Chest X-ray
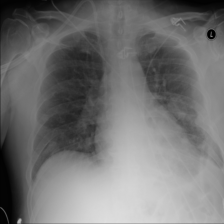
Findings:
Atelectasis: negative
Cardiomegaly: negative
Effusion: negative
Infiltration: negative
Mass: positive
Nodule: positive
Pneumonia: negative
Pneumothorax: negative
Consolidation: negative
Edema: negative
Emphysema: negative
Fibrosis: negative
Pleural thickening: positive
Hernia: negative